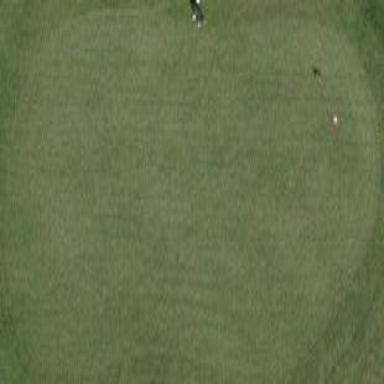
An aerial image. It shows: Golf green.